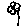
Label: flower